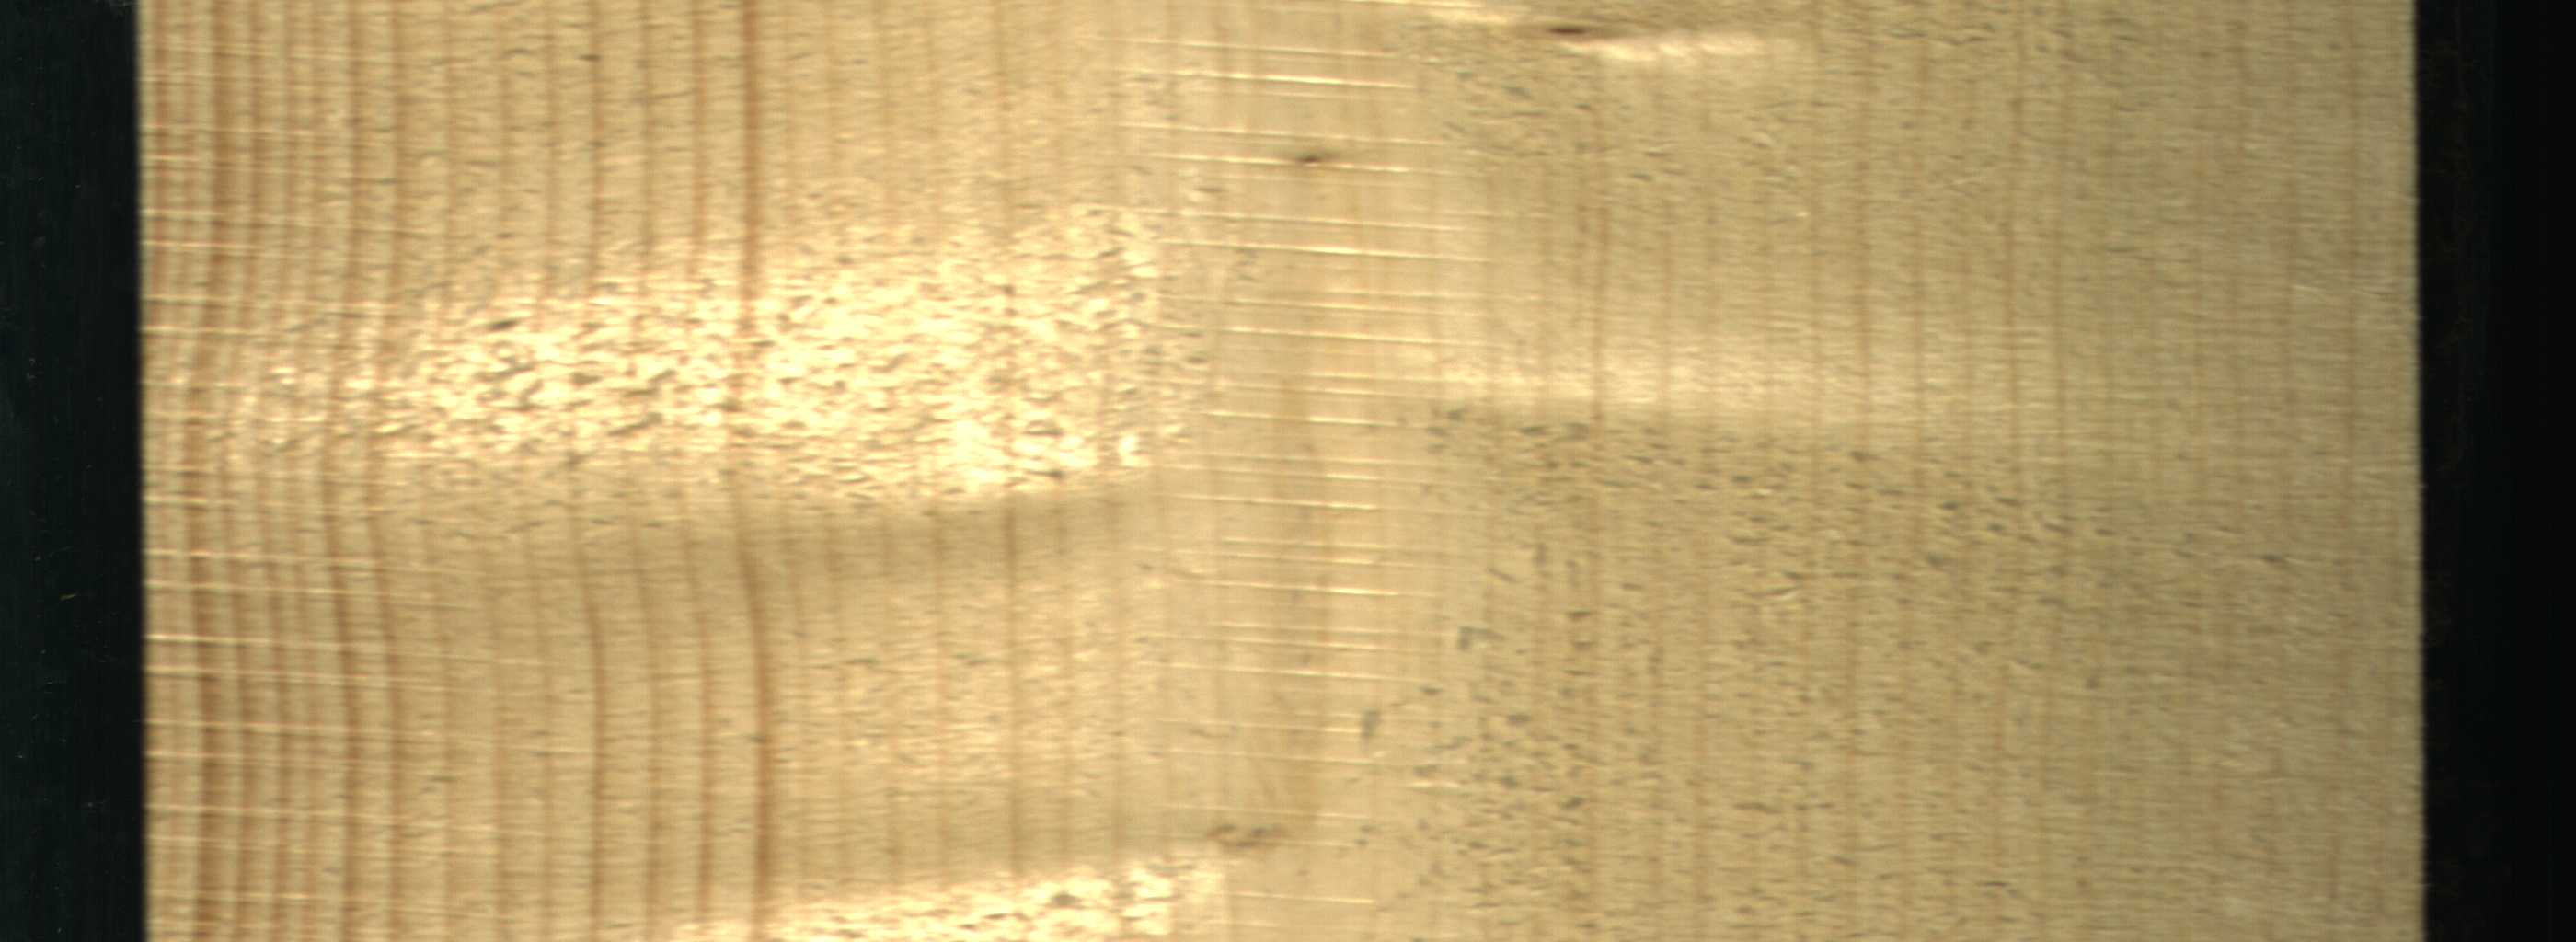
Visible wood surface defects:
Live_Knot